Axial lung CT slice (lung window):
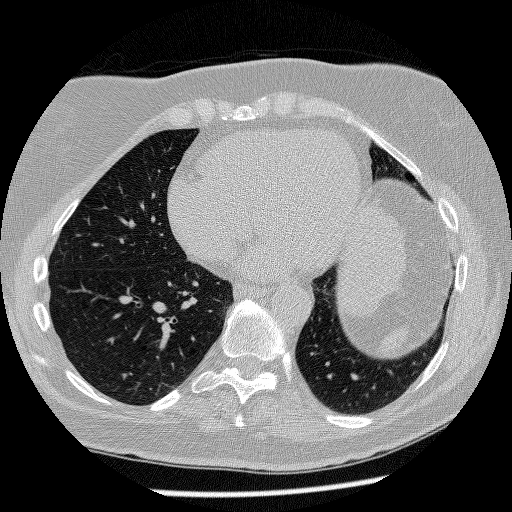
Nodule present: no